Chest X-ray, AP view. Patient: 62 years old, sex M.
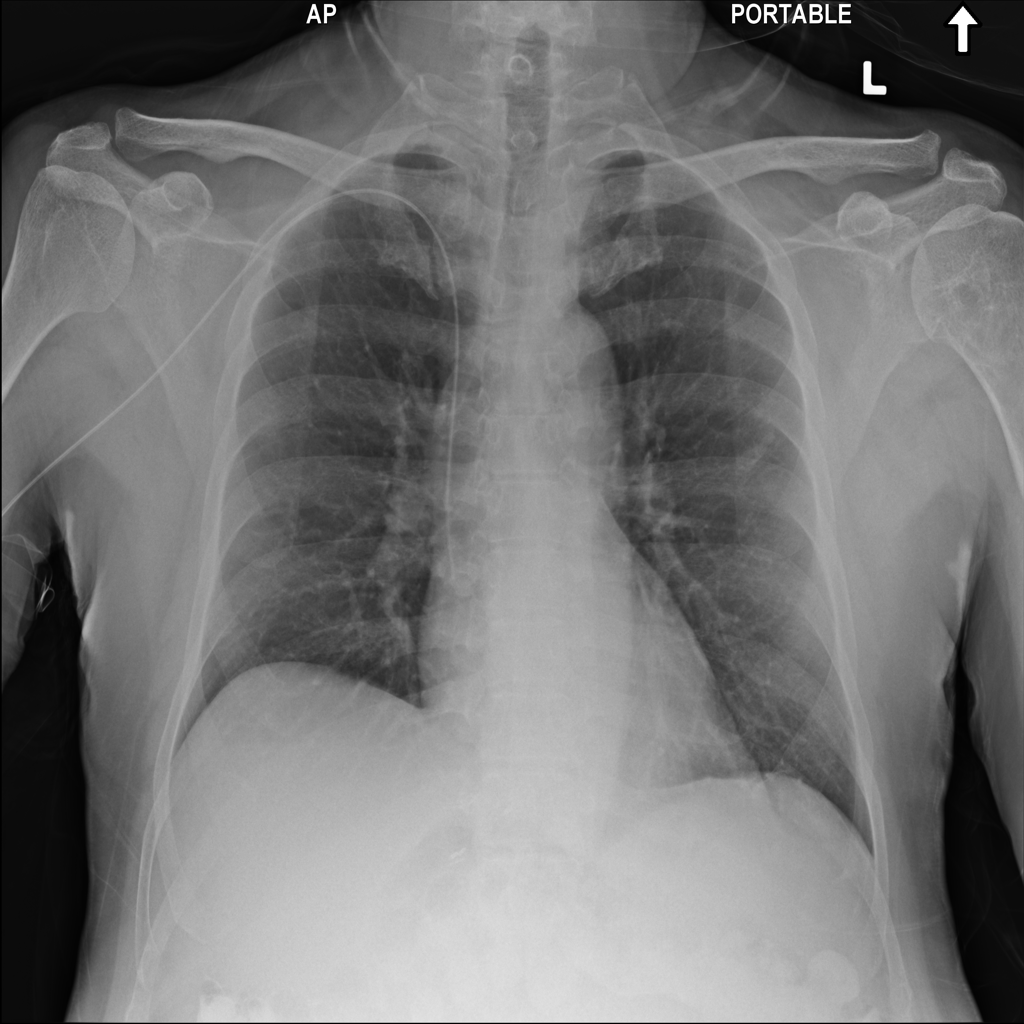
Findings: No Finding